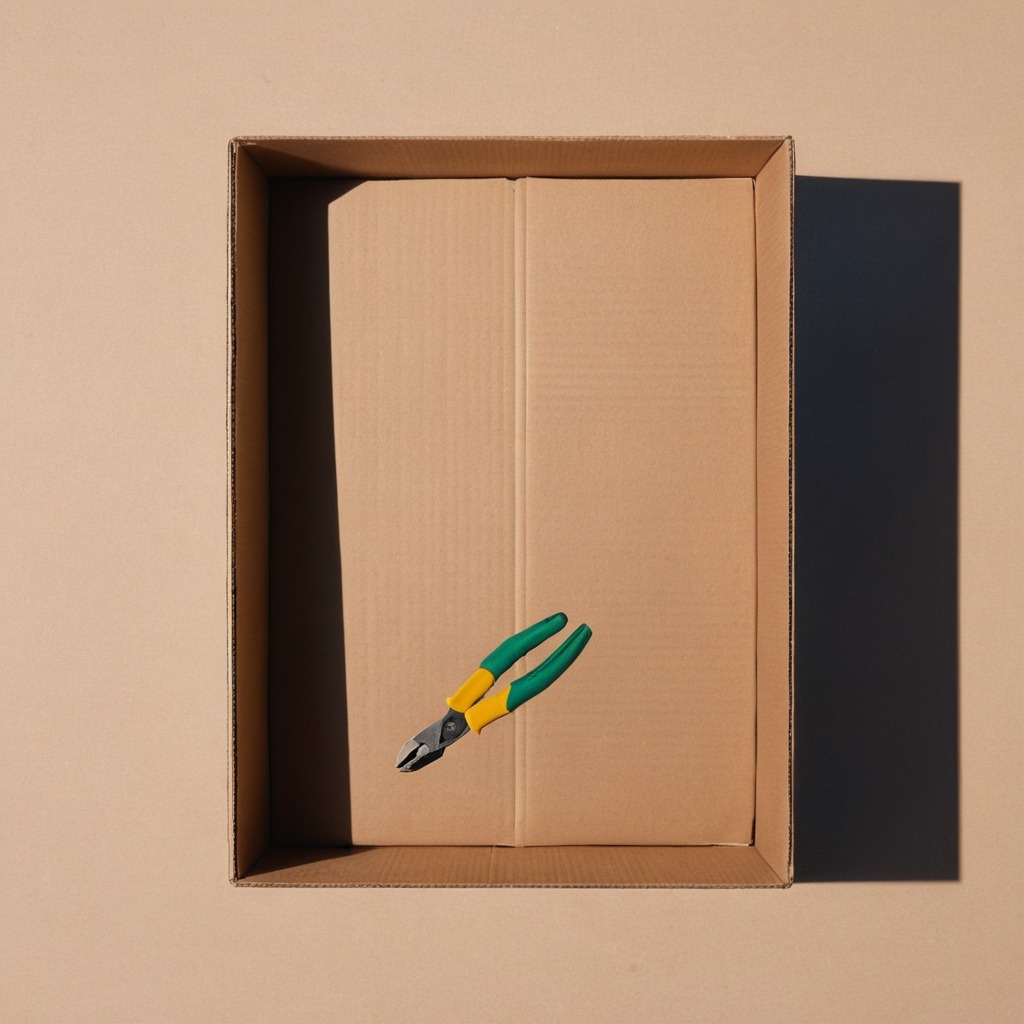
A plier is lying on a clean dry cardboard box surface in an outdoor workshop during daytime bright natural light soft shadows slightly creased but